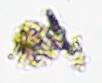
Label: Detritus